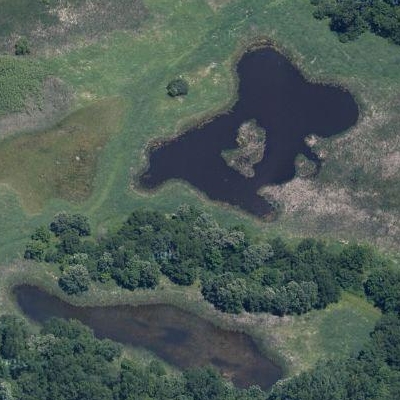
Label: dRiverLake